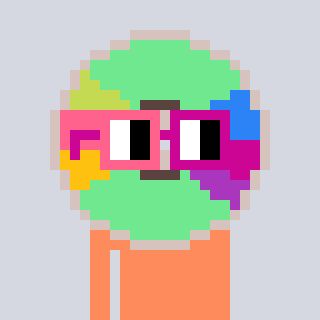
a pixel art character with square pink and red glasses, a cd-shaped head and a peachy-colored body on a cool background